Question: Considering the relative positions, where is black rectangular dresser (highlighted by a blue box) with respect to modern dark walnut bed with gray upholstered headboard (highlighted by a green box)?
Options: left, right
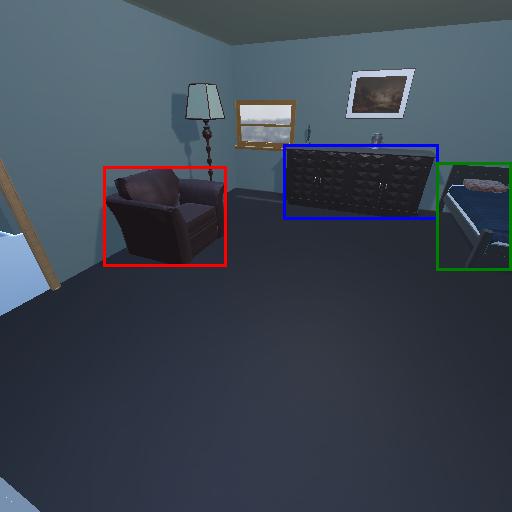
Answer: left